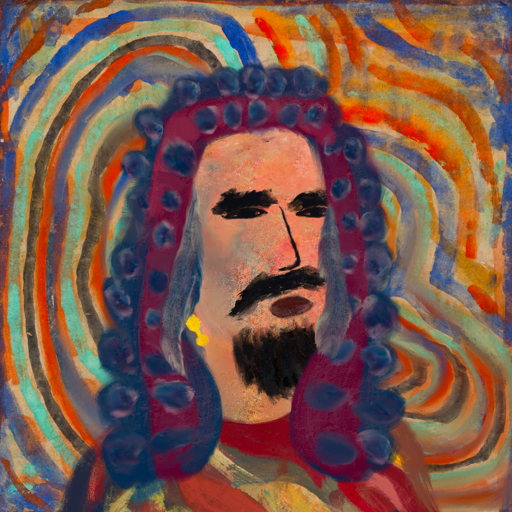
Background: Sisters, Head And Neck Side: Irani, Face Side: Mosgoul, Bust: Mother_And_Son_Son, Hair Side: Hill_Girl, Head Accessory: Blank, Second Necklace: Blank, Necklace: Blank, Baby: Blank